Field crop: maize
Growth stage: 2
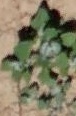
Species: chenopodium